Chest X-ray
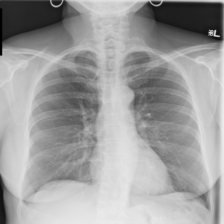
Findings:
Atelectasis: negative
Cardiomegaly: negative
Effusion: negative
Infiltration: negative
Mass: negative
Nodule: negative
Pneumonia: negative
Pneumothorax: negative
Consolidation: negative
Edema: negative
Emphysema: negative
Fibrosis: negative
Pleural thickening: negative
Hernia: negative